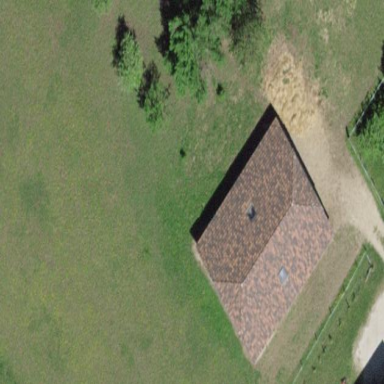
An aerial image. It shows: Stable building.